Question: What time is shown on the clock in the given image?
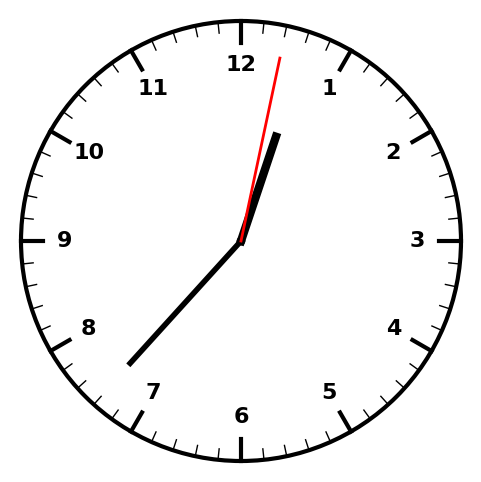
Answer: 12:37:02